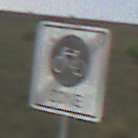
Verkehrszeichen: EndeFahrradzone
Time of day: Night
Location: Outdoor (Nature)
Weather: Overcast
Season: NotSpecified
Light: Artificial